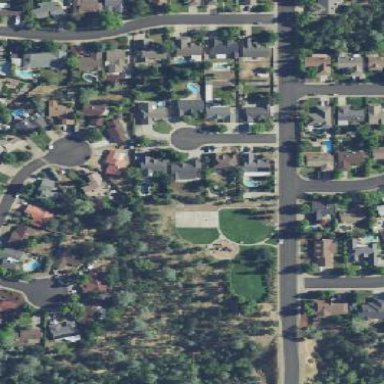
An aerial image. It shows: Residential area in subdivision.